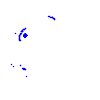
Particle: electron